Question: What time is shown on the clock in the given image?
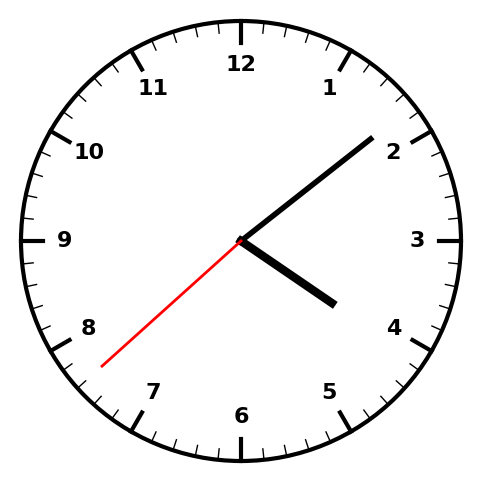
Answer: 04:08:38